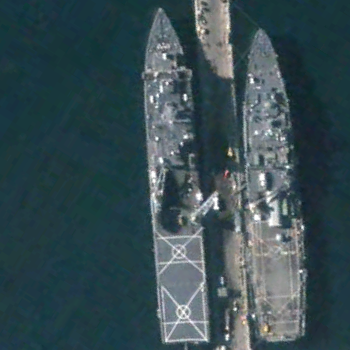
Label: combat